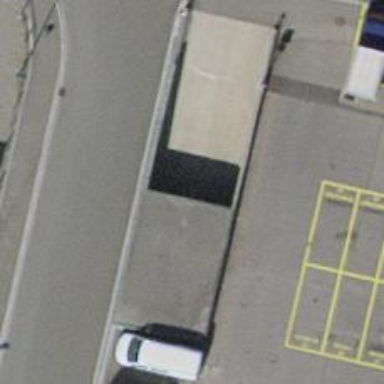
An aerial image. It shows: Parking entrance.